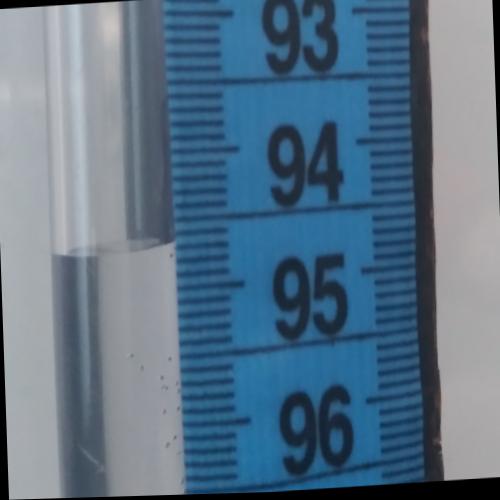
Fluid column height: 94.7 cm